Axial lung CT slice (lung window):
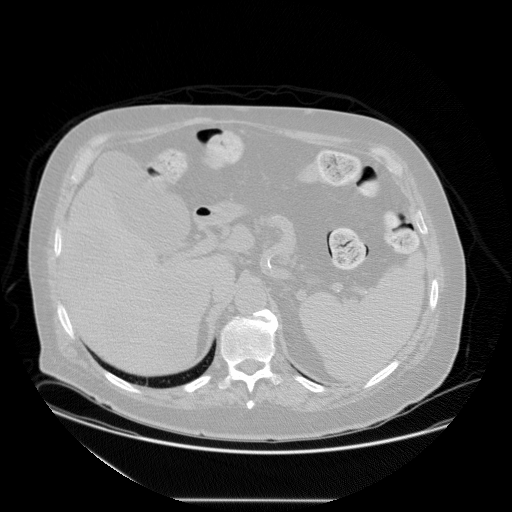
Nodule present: no